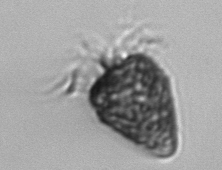
Label: Strombidium_morphotype2